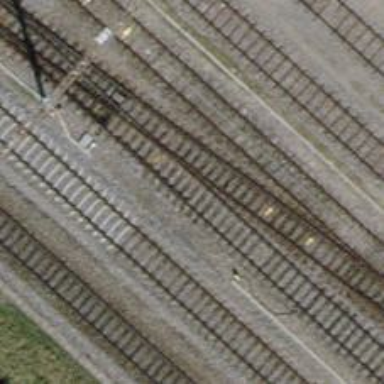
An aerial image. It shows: Single-track electrified railway spur with contact line for service.